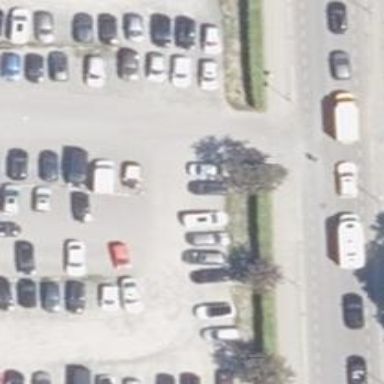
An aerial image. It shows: Road serving as parking aisle.